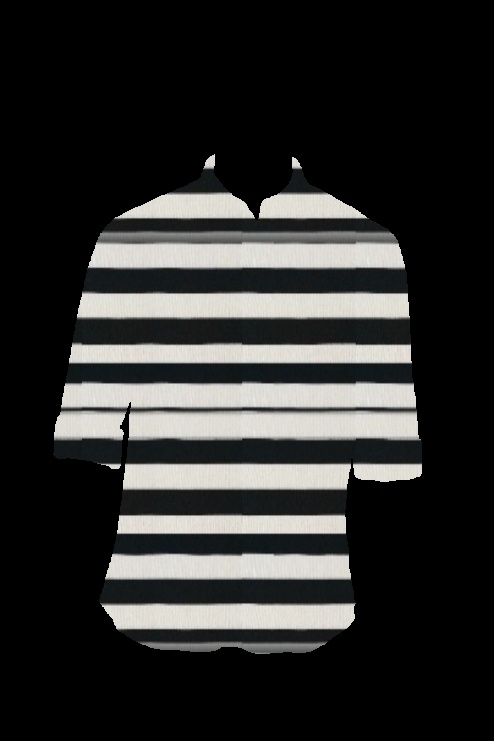
black white stripe tee